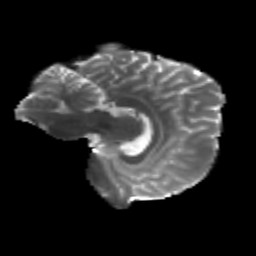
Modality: T2w
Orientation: sagittal
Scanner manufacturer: siemens
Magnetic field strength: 3 T
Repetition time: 4.16 s
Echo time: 0.0806 s